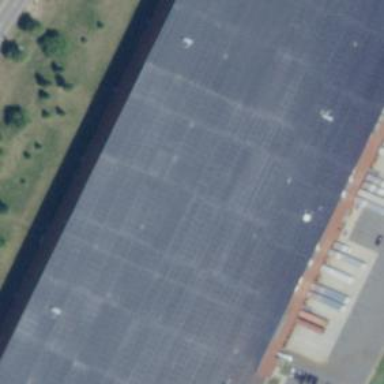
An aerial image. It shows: Warehouse.